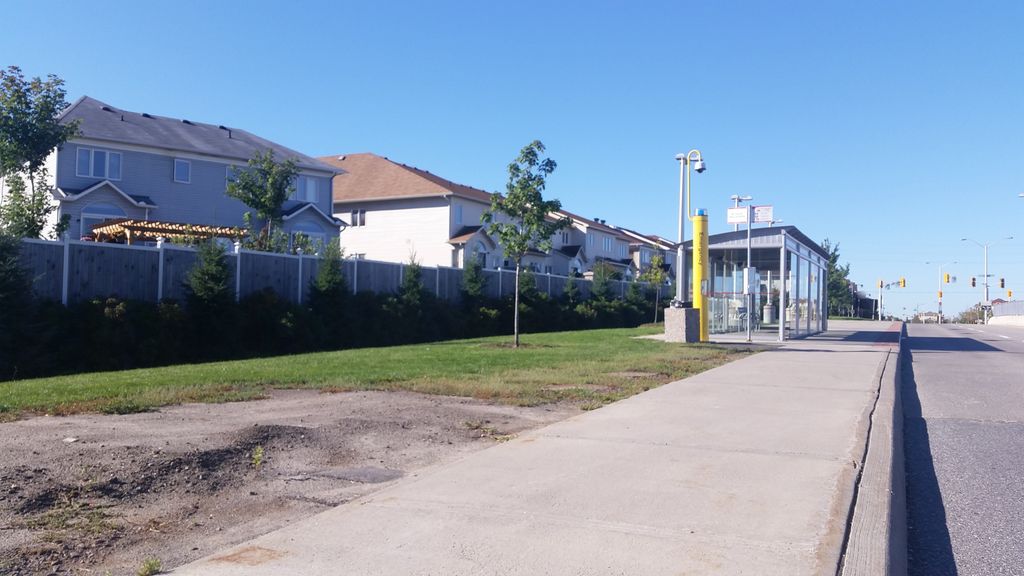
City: ottawa-gatineau